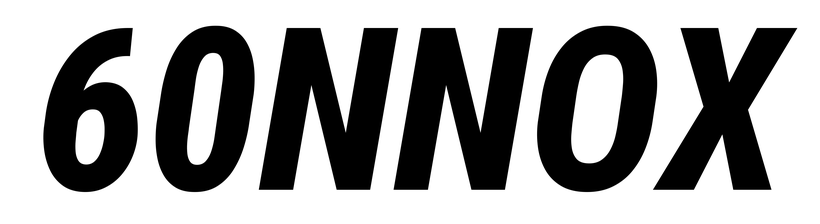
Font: Roboto-Italic_Condensed_ExtraBold_Italic